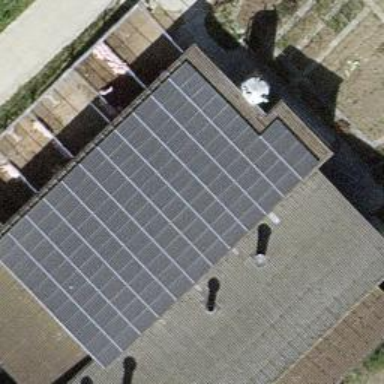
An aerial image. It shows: Solar power generator.